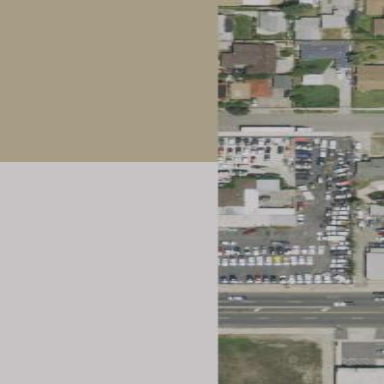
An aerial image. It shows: Car shop building.